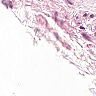
Metastatic tissue present: no